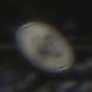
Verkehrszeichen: EndeGeschwindigkeit40
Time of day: MorningAfternoon
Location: Outdoor (Nature)
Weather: Clear
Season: NotSpecified
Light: Natural